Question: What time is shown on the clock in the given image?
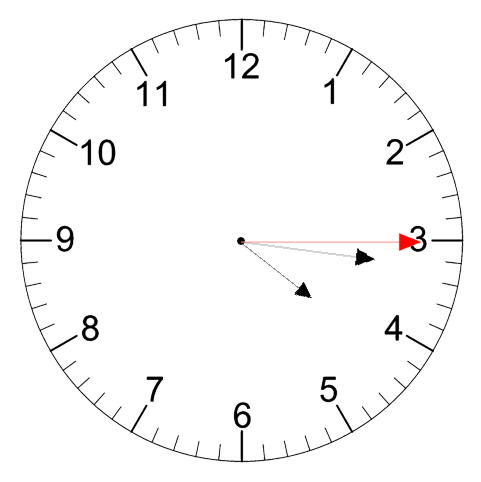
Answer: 04:16:15